Field crop: maize
Growth stage: 2
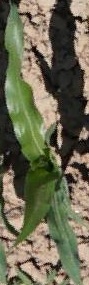
Species: maize